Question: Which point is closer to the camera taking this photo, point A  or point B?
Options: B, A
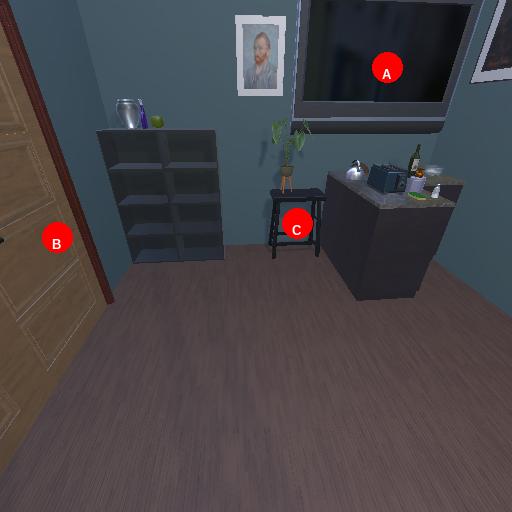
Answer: B